Question: I'm learning SpriteKit and as an example I tried to add few 'SKSpriteNode's on the scene each with a label. Here is how my node graph should look (code sample is below):
'Scene | +-- SpriteNode1 | | | +-- SpriteNode2 | +-- LabelNode1 | +-- SpriteNode2 | +-- SpriteNode3 +-- LabelNode2'
According to the <URL> SpriteKit should render SpriteNode1, then its children, then SpriteNode2 then its children. However the rendering result that I got clearly shows that 'SKLabelNode's are rendered after the other elements, so the label in the 'SpriteNode1' overlap label in 'SpriteNode2'.
What I tried to achieve is to draw a simple playing card with text on it.
Here is what rendering result looks like:

Here is a code snippet:
'''
-(void)didMoveToView:(SKView *)view {
[self addDummyNodeAt: CGPointMake(500, 500)];
[self addDummyNodeAt: CGPointMake(550, 520)];
}
-(void)addDummyNodeAt: (CGPoint) point {
// Create a sprite
SKSpriteNode* sprite = [[SKSpriteNode alloc] initWithColor:[self getRandomColor] size:CGSizeMake(165, 220)];
sprite.position = point;
[self addChild:sprite];
// Add another color rectangle as a node to a sprite
SKSpriteNode * testNode = [[SKSpriteNode alloc] initWithColor:[self getRandomColor] size:CGSizeMake(120, 50)];
testNode.position = CGPointMake(0, 0);
[sprite addChild: testNode];
// Add a text
SKLabelNode *cardLabel = [SKLabelNode labelNodeWithFontNamed:@"Tahoma"];
cardLabel.text = @"This is a text";
cardLabel.fontColor = [SKColor blackColor];
cardLabel.fontSize = 12;
cardLabel.position = CGPointMake(-22, -70);
[sprite addChild: cardLabel];
}
-(UIColor*) getRandomColor {
CGFloat hue = ( arc4random() % 256 / 256.0 );
CGFloat saturation = ( arc4random() % 128 / 256.0 ) + 0.5;
CGFloat brightness = ( arc4random() % 128 / 256.0 ) + 0.5;
return [UIColor colorWithHue:hue saturation:saturation brightness:brightness alpha:1];
}
'''
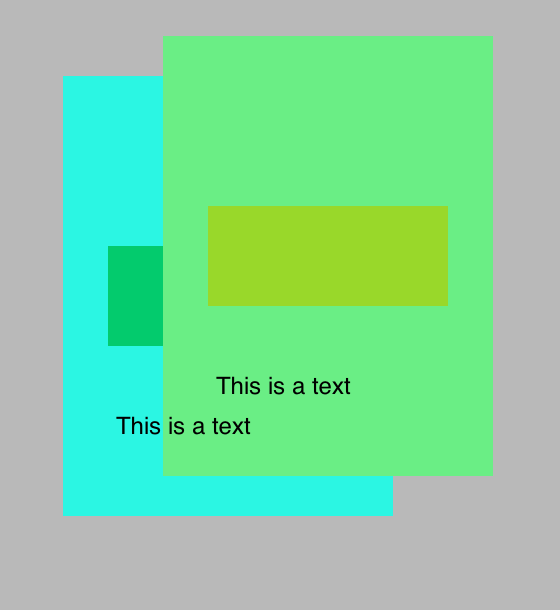
Answer: In your view controller check that
'''
skView.ignoresSiblingOrder = false
'''
and you can set the
'''
sprite.zPosition=1
'''
to manually control the order the sprites are drawn in.